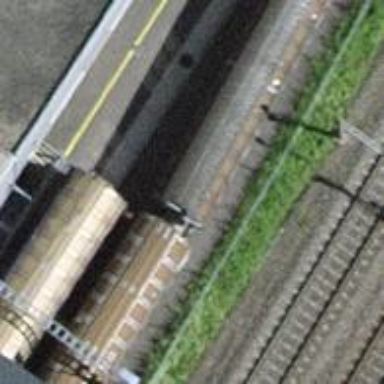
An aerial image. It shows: Single-track railway spur.